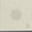
Piece: xx